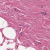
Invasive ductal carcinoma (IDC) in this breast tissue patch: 0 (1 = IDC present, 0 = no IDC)